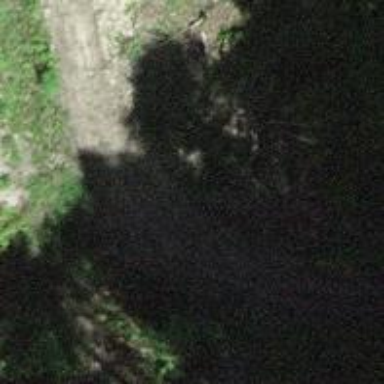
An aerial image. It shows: Culvert tunnel.